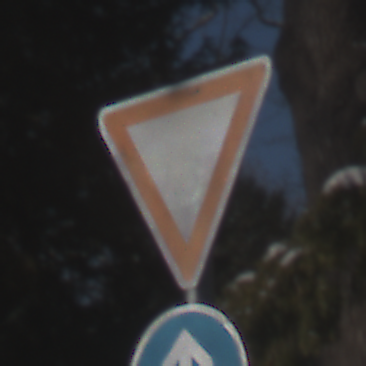
Verkehrszeichen: VorfahrtGewaehren
Zusatzzeichen unten: VorgeschriebeneFahrtrichtungGeradeaus
Umgebung: Outdoor, Special
Tageszeit: MorningAfternoon
Wetter: Clear
Licht: Natural
Jahreszeit: Winter
Kontrast: HighContrast